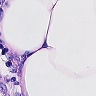
Metastatic tissue present: no